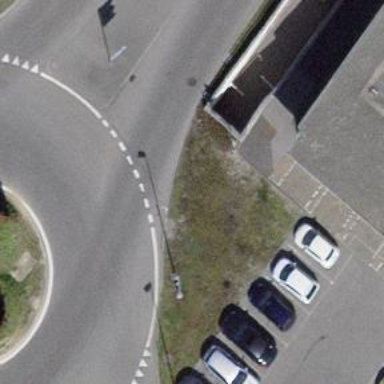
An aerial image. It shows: Cycle barrier.